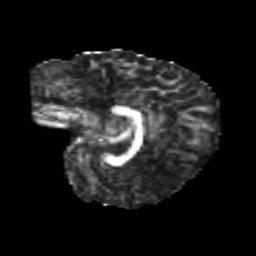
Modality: FA
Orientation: sagittal
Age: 6
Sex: female
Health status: healthy